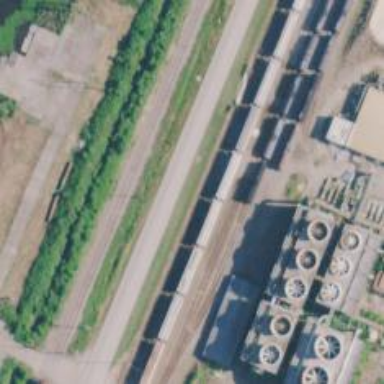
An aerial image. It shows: Railway spur service.